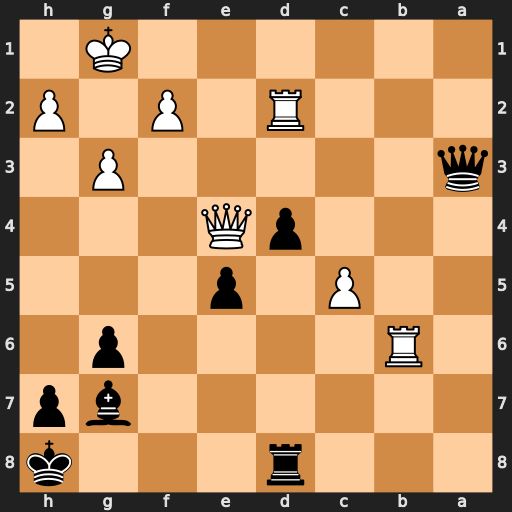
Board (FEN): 3r3k/6bp/1R4p1/2P1p3/3pQ3/q5P1/3R1P1P/6K1
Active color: b
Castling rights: -
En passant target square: -
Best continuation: Qc1+ Kg2 Qxd2